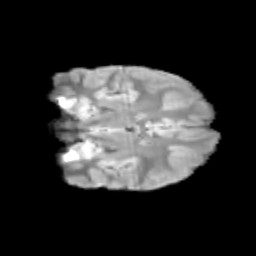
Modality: T2w
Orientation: coronal
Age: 10
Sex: male
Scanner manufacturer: siemens
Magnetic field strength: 3 T
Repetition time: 3.8 s
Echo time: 0.07 s